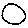
Label: circle